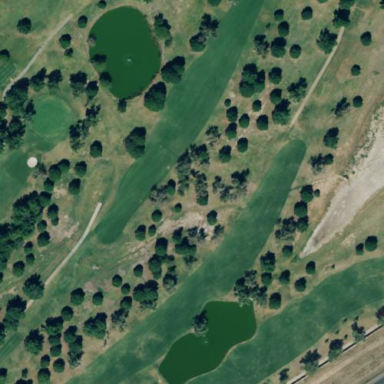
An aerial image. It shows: Well-maintained grassy area designated as golf fairway.